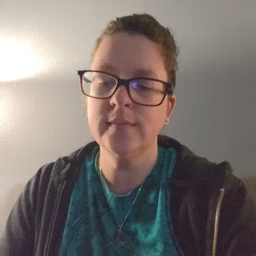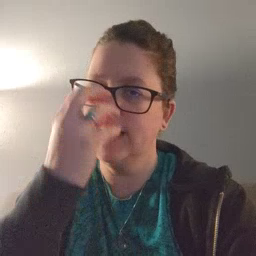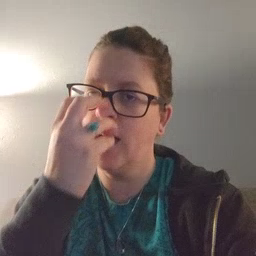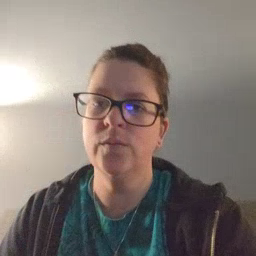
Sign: clown